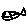
Label: fish